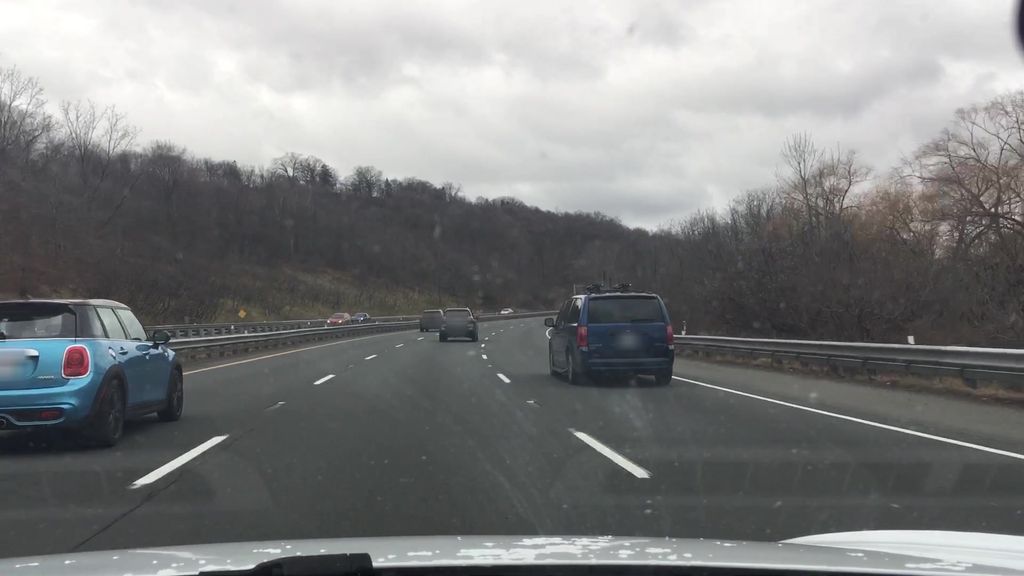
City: hamilton